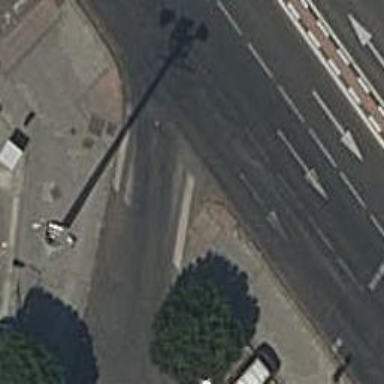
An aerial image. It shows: Uncontrolled zebra crossing on the road.